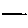
Label: line